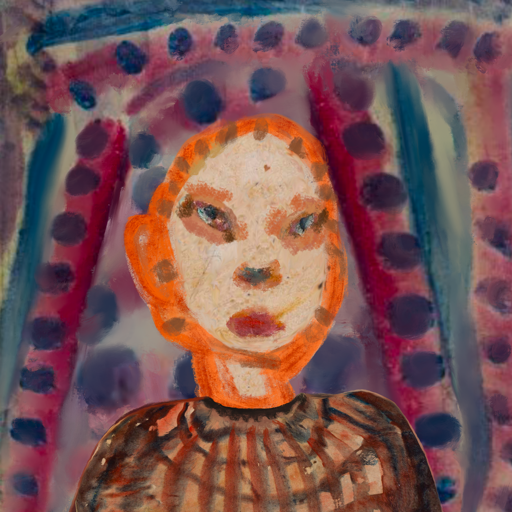
Background: HillGirl, Head And Neck Front: Rupkatha, Face Front: Boggyland, Bust: Orphan, Hair Front: Blank, Head Accessory: Blank, Second Necklace: Blank, Necklace: Blank, Baby: Blank